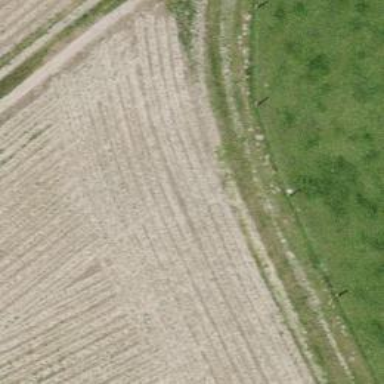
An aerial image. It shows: Grass track with Grade 4 tracktype.